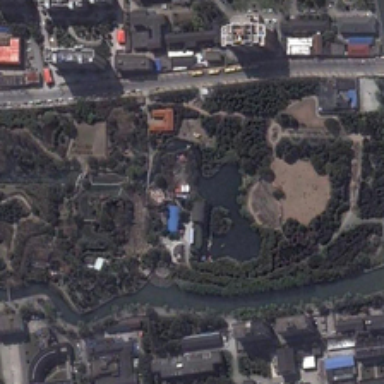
Many green trees are around a pond in a park .